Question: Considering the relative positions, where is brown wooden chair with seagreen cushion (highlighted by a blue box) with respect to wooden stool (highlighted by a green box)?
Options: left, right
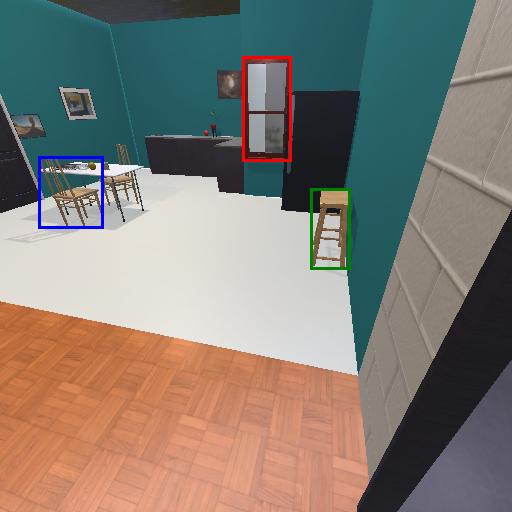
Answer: left